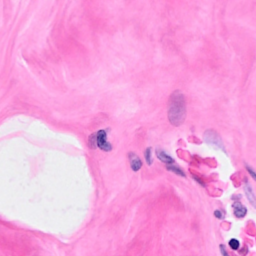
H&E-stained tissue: Breast